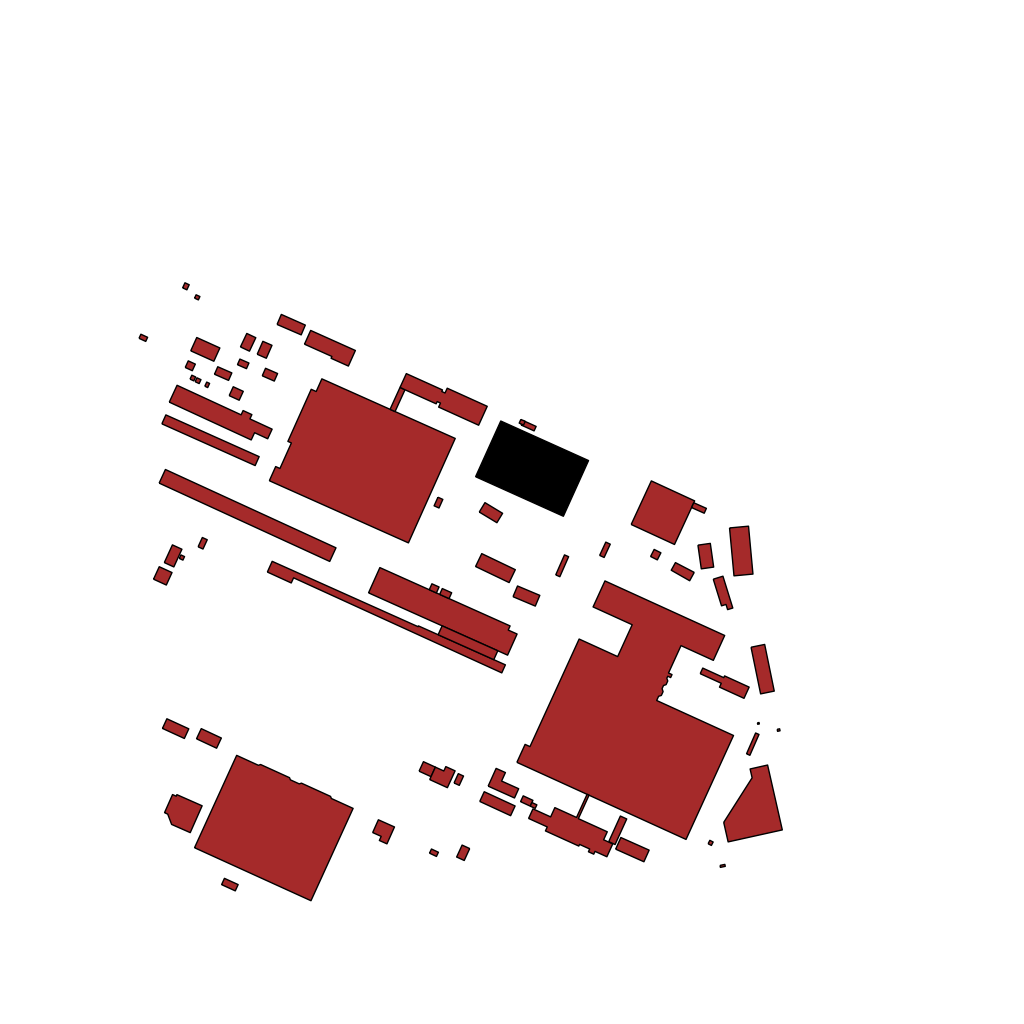
Tags: overhead vector_map, industrial, recreation, individual_rise, low_rise, density_1, Building, Facility, 1.0 km²